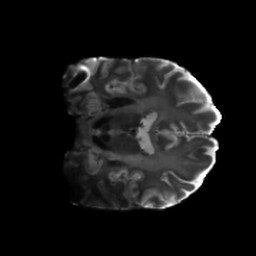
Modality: T2w
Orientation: coronal
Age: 30
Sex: male
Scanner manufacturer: siemens
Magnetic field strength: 6.98 T
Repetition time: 7.776 s
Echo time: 0.076 s